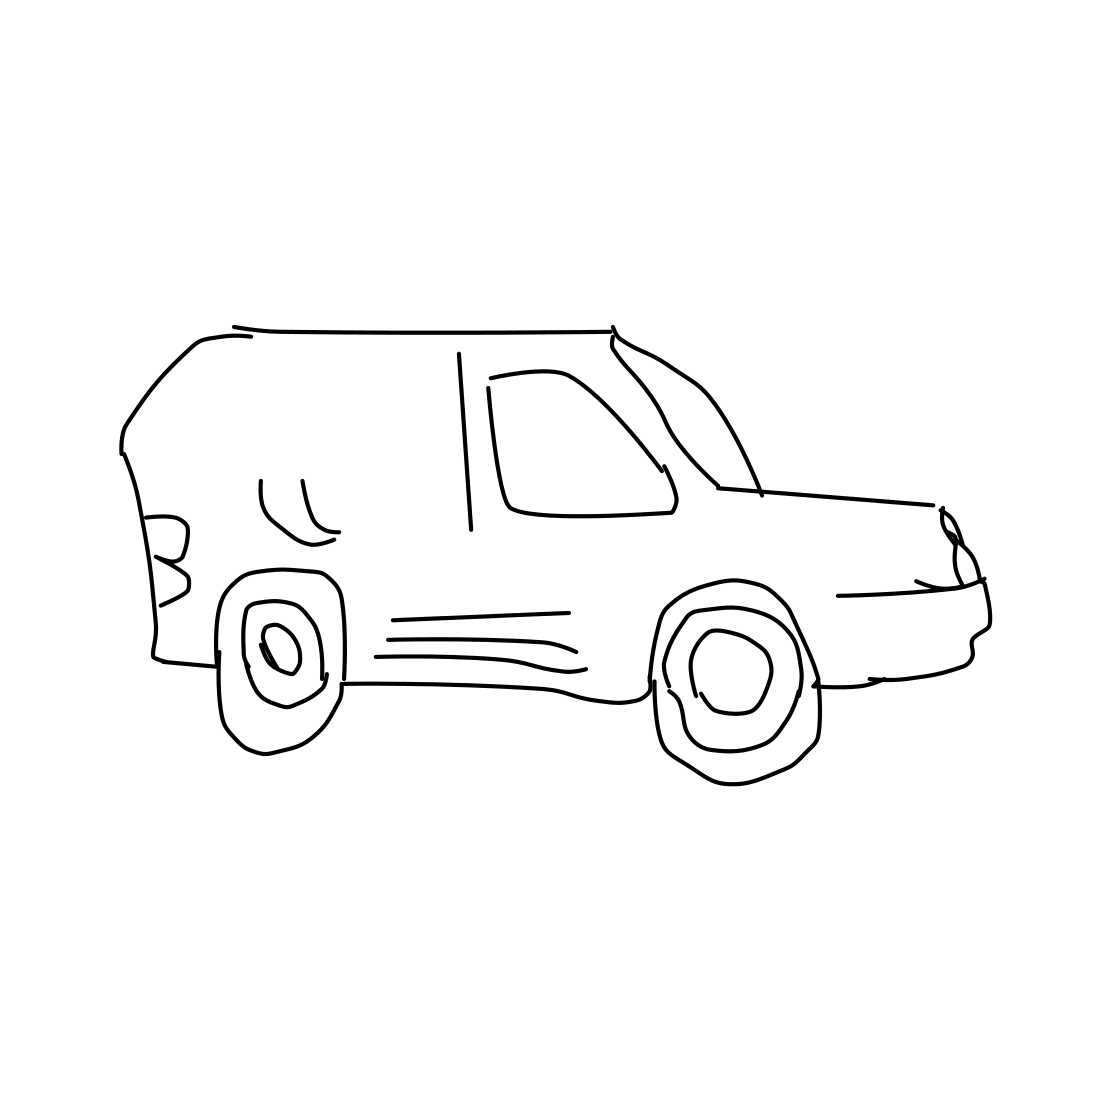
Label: van